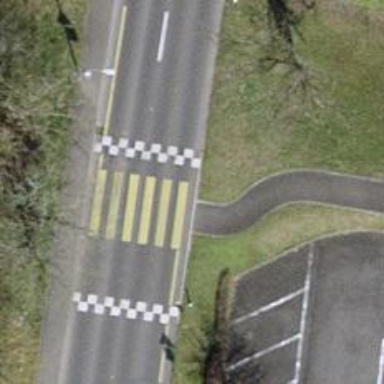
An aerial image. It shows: Tertiary road with asphalt surface and traffic calming table.